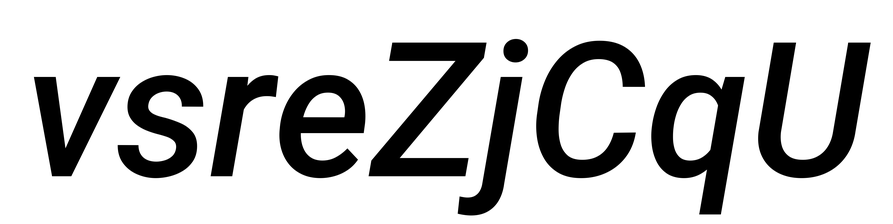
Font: Roboto-Italic_Medium_Italic